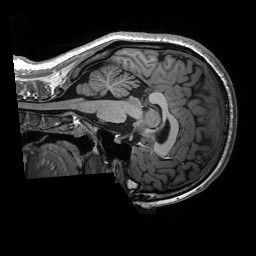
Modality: T1w
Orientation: sagittal
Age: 19
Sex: female
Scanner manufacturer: siemens
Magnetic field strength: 3 T
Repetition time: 2.53 s
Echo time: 0.00227 s